Field crop: maize
Growth stage: 2
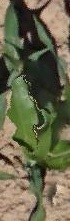
Species: maize